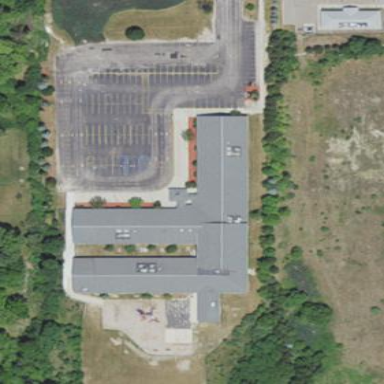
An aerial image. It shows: School.